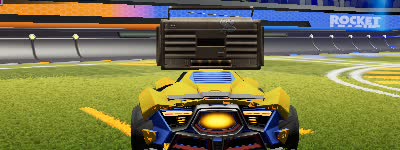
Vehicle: werewolf